Aerial crown-view tile of a tropical tree (Barro Colorado Island, Panama), acquired 20250915:
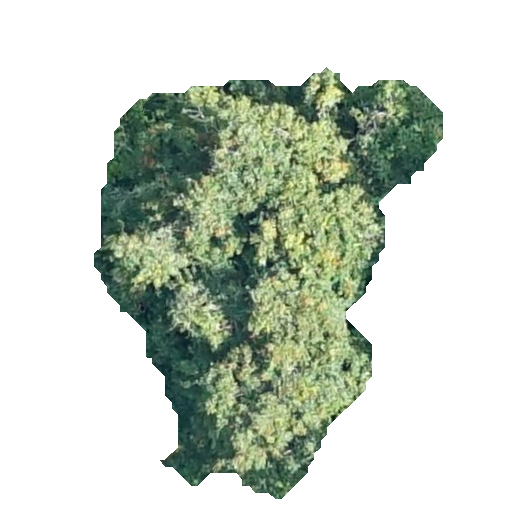
Species: Protium stevensonii
GBIF accepted scientific name: Tetragastris panamensis
Crown area: 137.881 m²